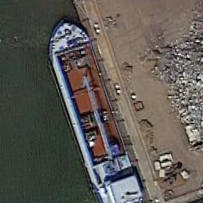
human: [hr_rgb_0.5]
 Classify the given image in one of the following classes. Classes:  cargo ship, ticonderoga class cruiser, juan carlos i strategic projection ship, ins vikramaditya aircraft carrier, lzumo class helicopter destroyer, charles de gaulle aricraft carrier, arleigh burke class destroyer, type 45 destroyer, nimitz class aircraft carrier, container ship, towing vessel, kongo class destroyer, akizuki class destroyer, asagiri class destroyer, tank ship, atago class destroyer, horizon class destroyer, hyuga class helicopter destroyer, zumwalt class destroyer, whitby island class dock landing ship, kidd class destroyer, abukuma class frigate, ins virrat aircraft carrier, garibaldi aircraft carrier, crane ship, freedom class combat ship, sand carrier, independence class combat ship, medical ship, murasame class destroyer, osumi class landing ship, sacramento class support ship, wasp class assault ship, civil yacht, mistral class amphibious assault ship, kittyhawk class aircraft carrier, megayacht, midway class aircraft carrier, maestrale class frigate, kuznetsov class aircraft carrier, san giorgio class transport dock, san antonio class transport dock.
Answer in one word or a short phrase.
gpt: Cargo ship